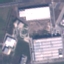
Land use / land cover class: Industrial